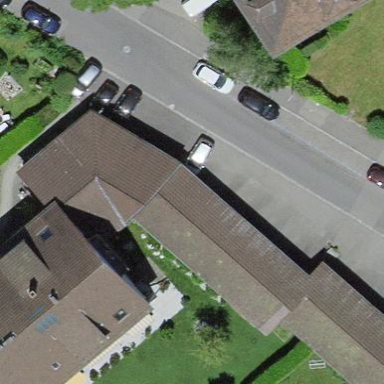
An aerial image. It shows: Group of garages.